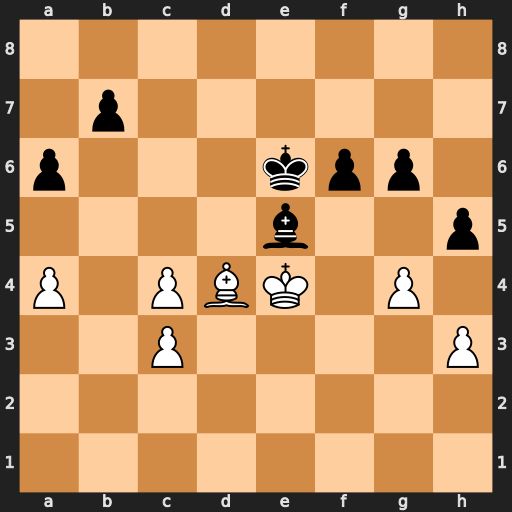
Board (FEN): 8/1p6/p3kpp1/4b2p/P1PBK1P1/2P4P/8/8
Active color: w
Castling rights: -
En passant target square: -
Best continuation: Bxe5 fxe5 c5